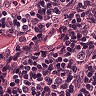
Metastatic tissue present: no